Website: apple
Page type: newsletter-management
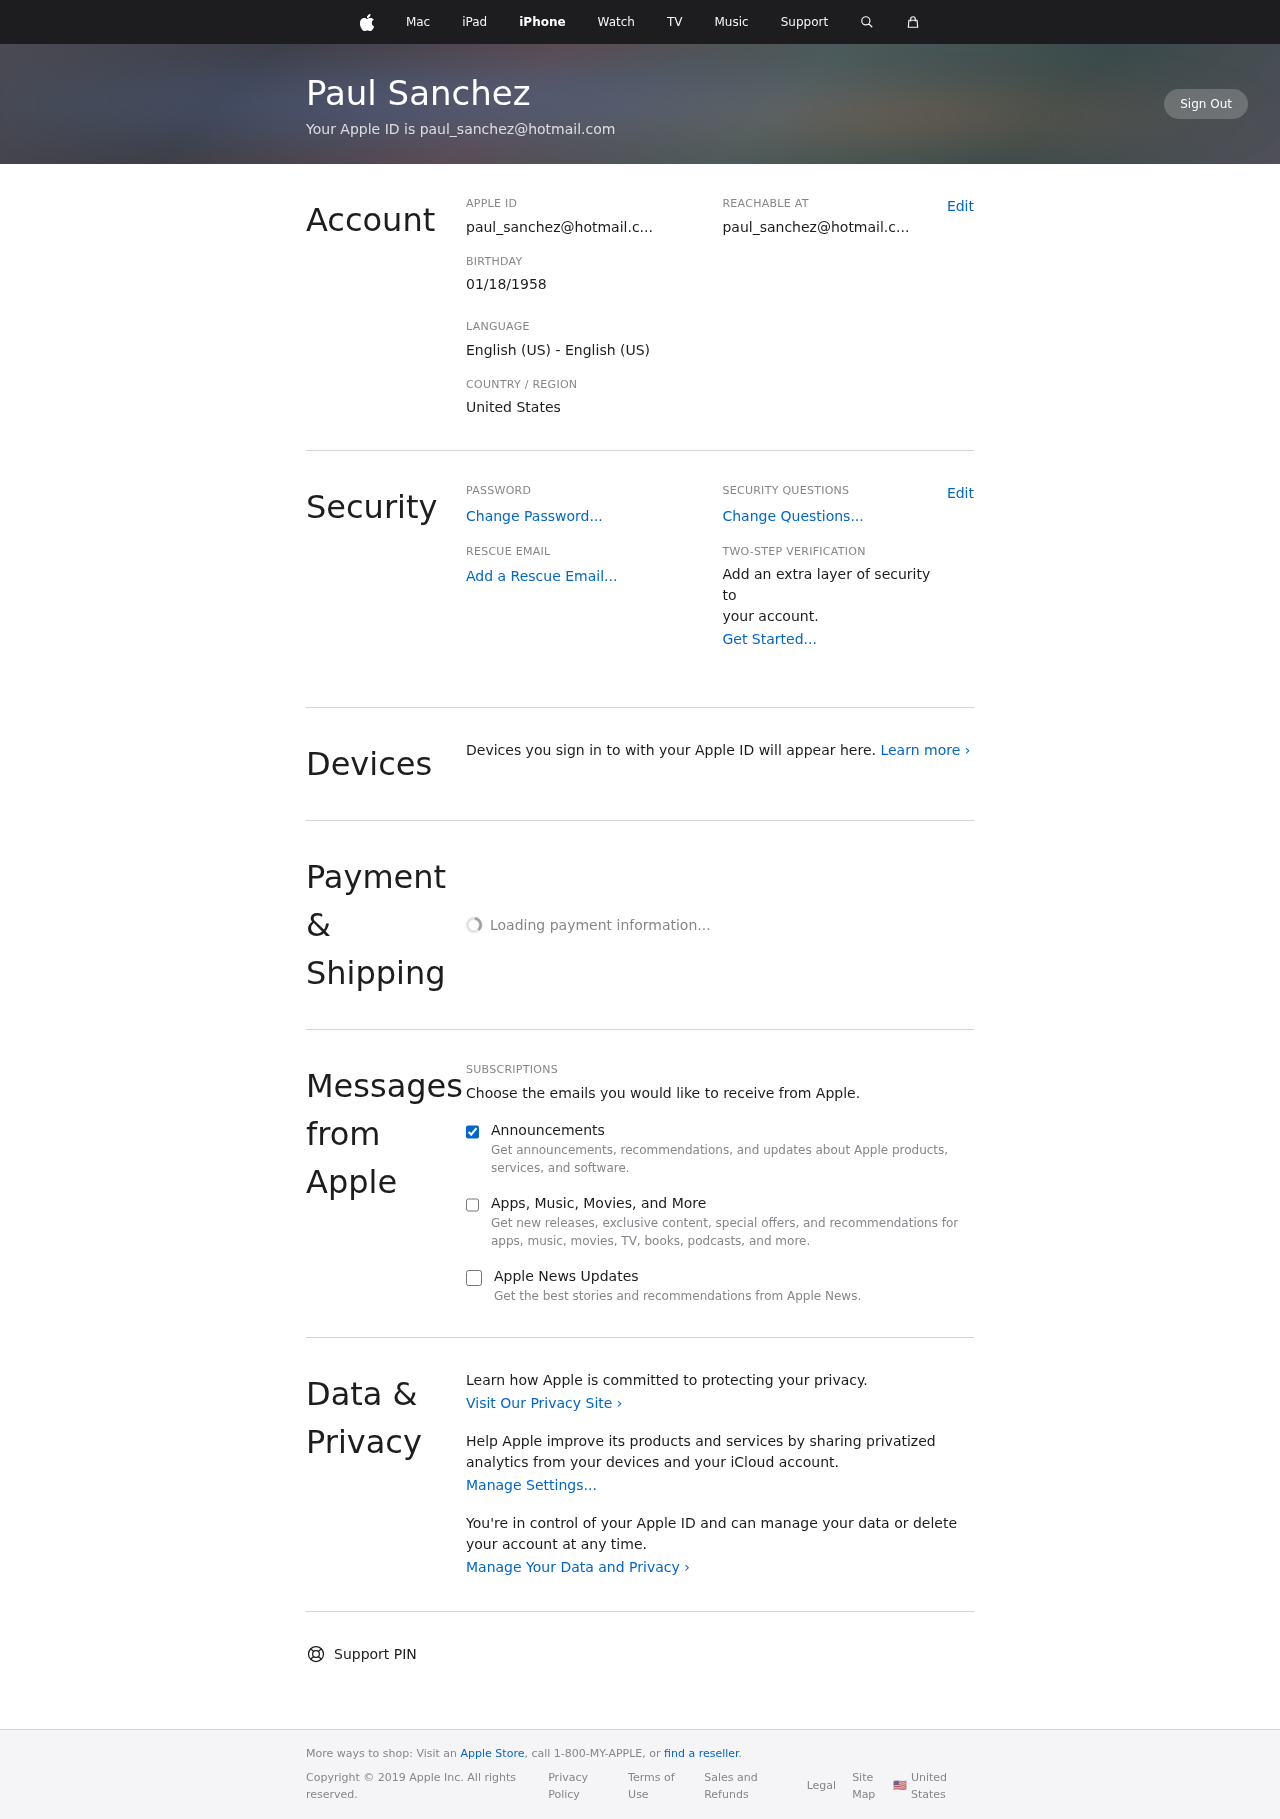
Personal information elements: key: PII_COUNTRY
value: United States
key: PII_DOB
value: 01/18/1958
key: PII_EMAIL
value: paul_sanchez@hotmail.c...
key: PII_EMAIL
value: paul_sanchez@hotmail.com
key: PII_FULLNAME
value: Paul Sanchez
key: PII_EMAIL2
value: paul_sanchez@hotmail.c...